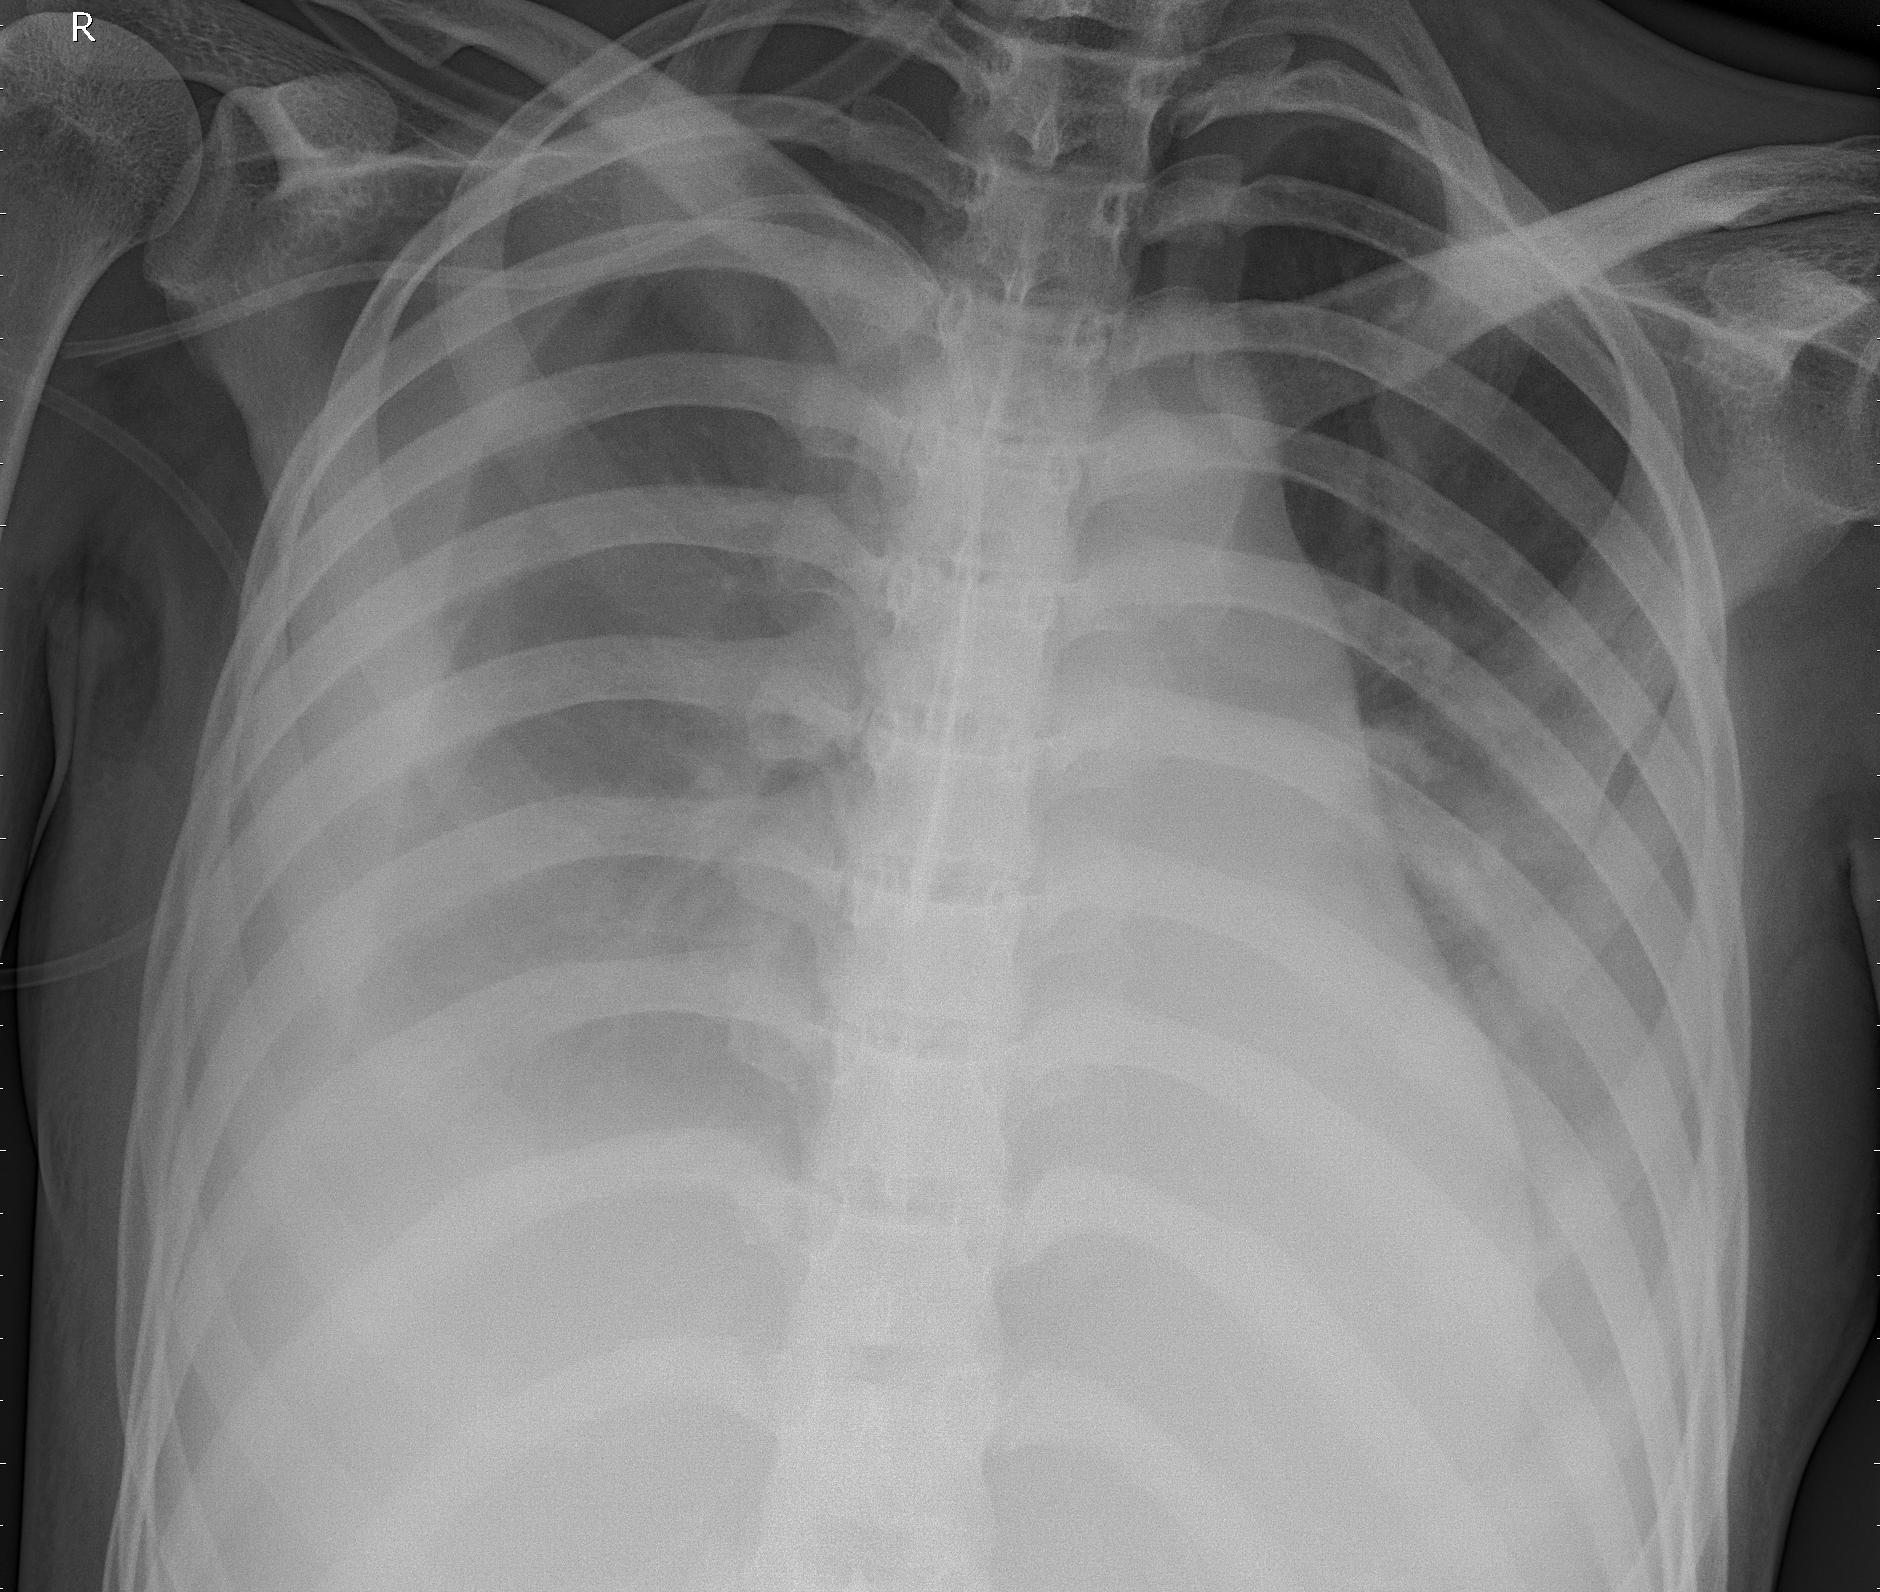
Diagnosis: PNEUMONIA